Question: I am currently using SSRS Report Builder 3.0 and need to make a stacked column chart with 2 series (side-by-side). The category grouping (x-axis) should be a 'month/year' while the values (y-axis) should be a percentage based on:
sum of revenue ('ChargesTotal' dataset column) for the month (by special grouping to make the stacked column)
sum of revenue from marketing ('MarketingChargesTotal' dataset column) for the month (by special grouping to make the stacked column)
I've already tried using the '100% Stacked Column' which did not work because the second series (sum of revenue from marketing by month) needs to be divided by the sum of revenue for the month (series 1 total column sum), rather than '/100'. And to my knowledge this cannot be done with a '100% Stacked Column' chart.
I cannot figure out how to achieve the results I'm after. Ultimately, what I want is the series 1 column to sum to 100% across all months on the x-axis while series 2 should never be a 100% tall column because it will never accumulate to 100% of revenue received, but some percentage of that. So series 2 should be a variable height column across the different months.
This seems like a wordy explanation; but I don't know any other way to explain what I'm trying to do... Please get back to me with any questions and I'll do my best to be prompt with answers to assist in coming up with a solution.
Thank you in advance for any guidance!
After implementing the suggested answer I have the following results (I thought it better to display the results rather than try to explain them):

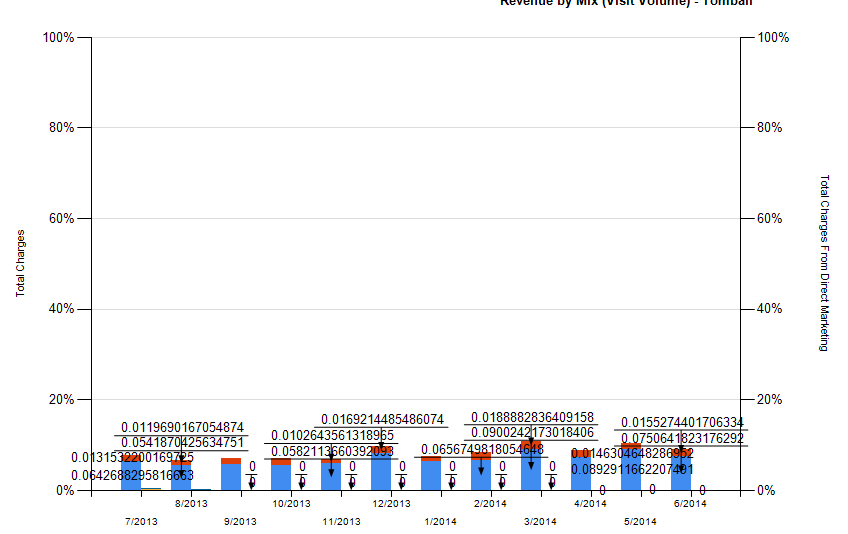
Answer: I would use the Sum function with a Scope expression to acheive this, e.g. for Series 1:
'= sum (Fields!ChargesTotal.Value ) / sum (Fields!ChargesTotal.Value , "Chart1" )'
And for Series 2:
'= sum (Fields!MarketingChargesTotal.Value ) / sum (Fields!ChargesTotal.Value , "Chart1" )'